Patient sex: M
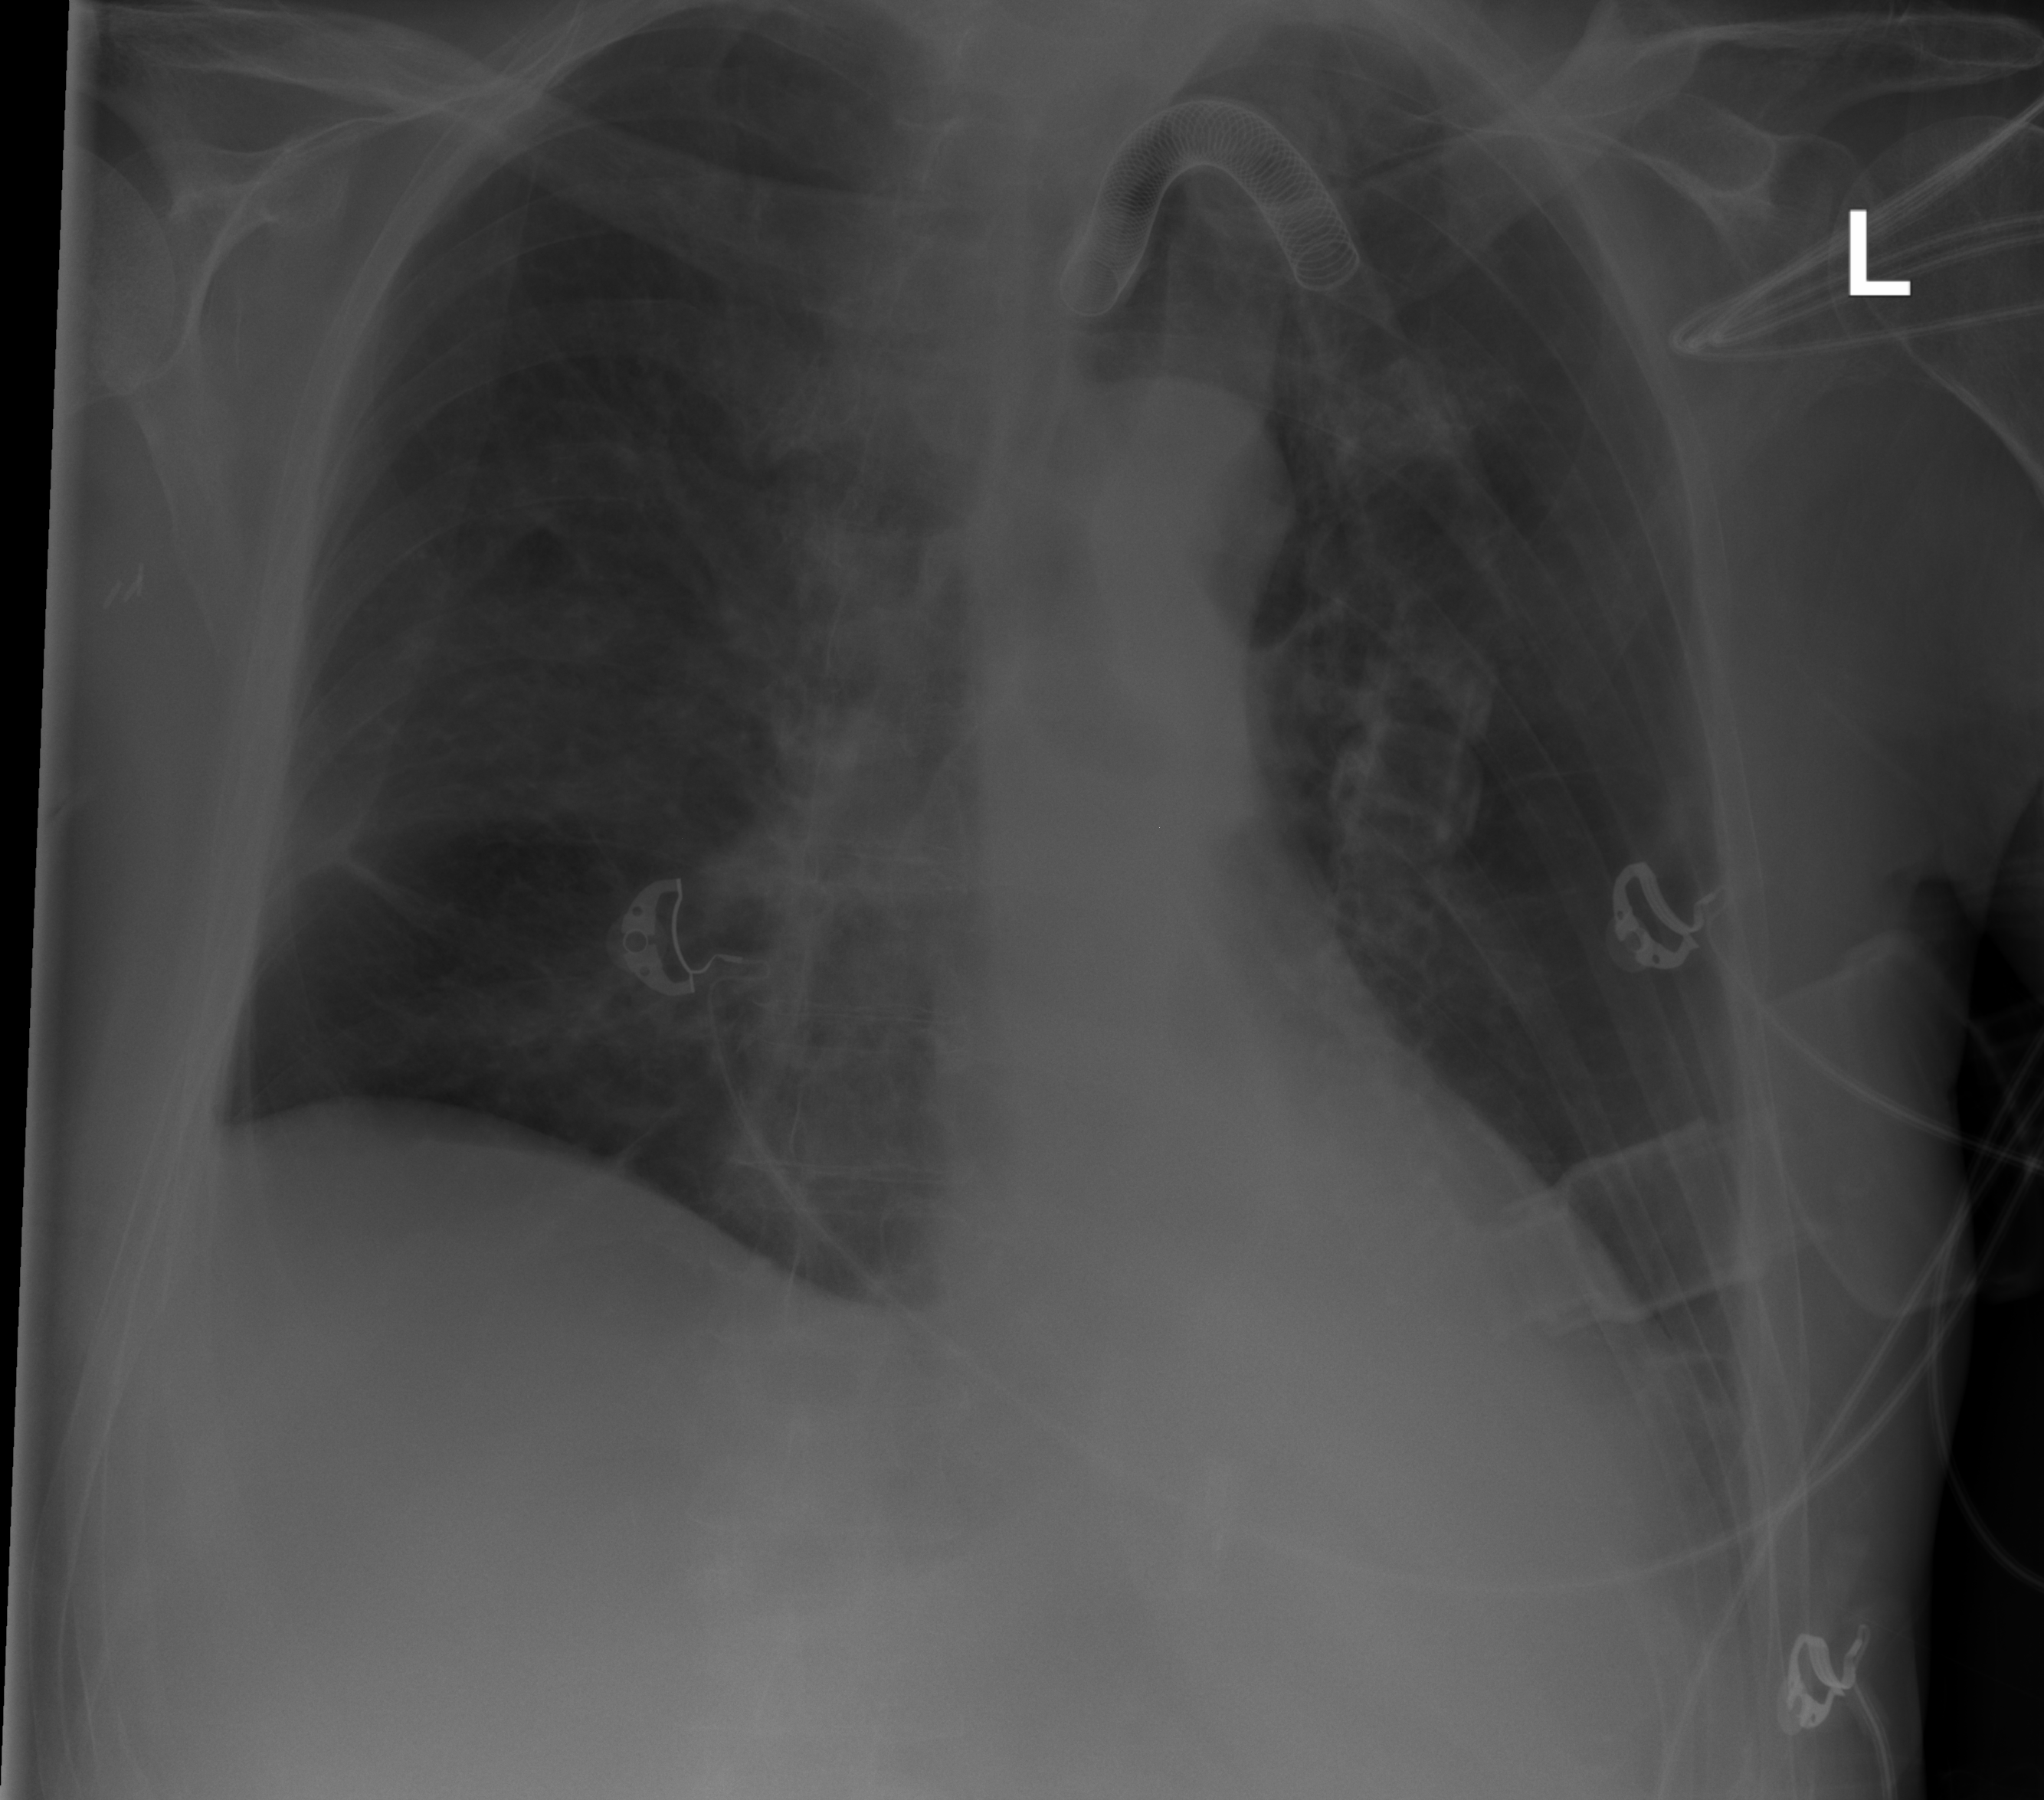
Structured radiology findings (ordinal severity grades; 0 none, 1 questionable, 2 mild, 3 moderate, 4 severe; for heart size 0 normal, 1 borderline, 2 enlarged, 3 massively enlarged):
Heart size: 0
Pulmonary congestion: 0
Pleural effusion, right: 0
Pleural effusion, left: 1
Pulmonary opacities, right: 0
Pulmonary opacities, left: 0
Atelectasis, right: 1
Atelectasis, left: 2